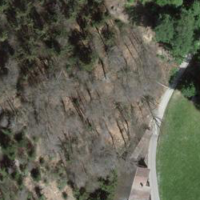
EUNIS habitat code: 44
Species observed at this site:
Galeopsis tetrahit